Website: apple
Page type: payment
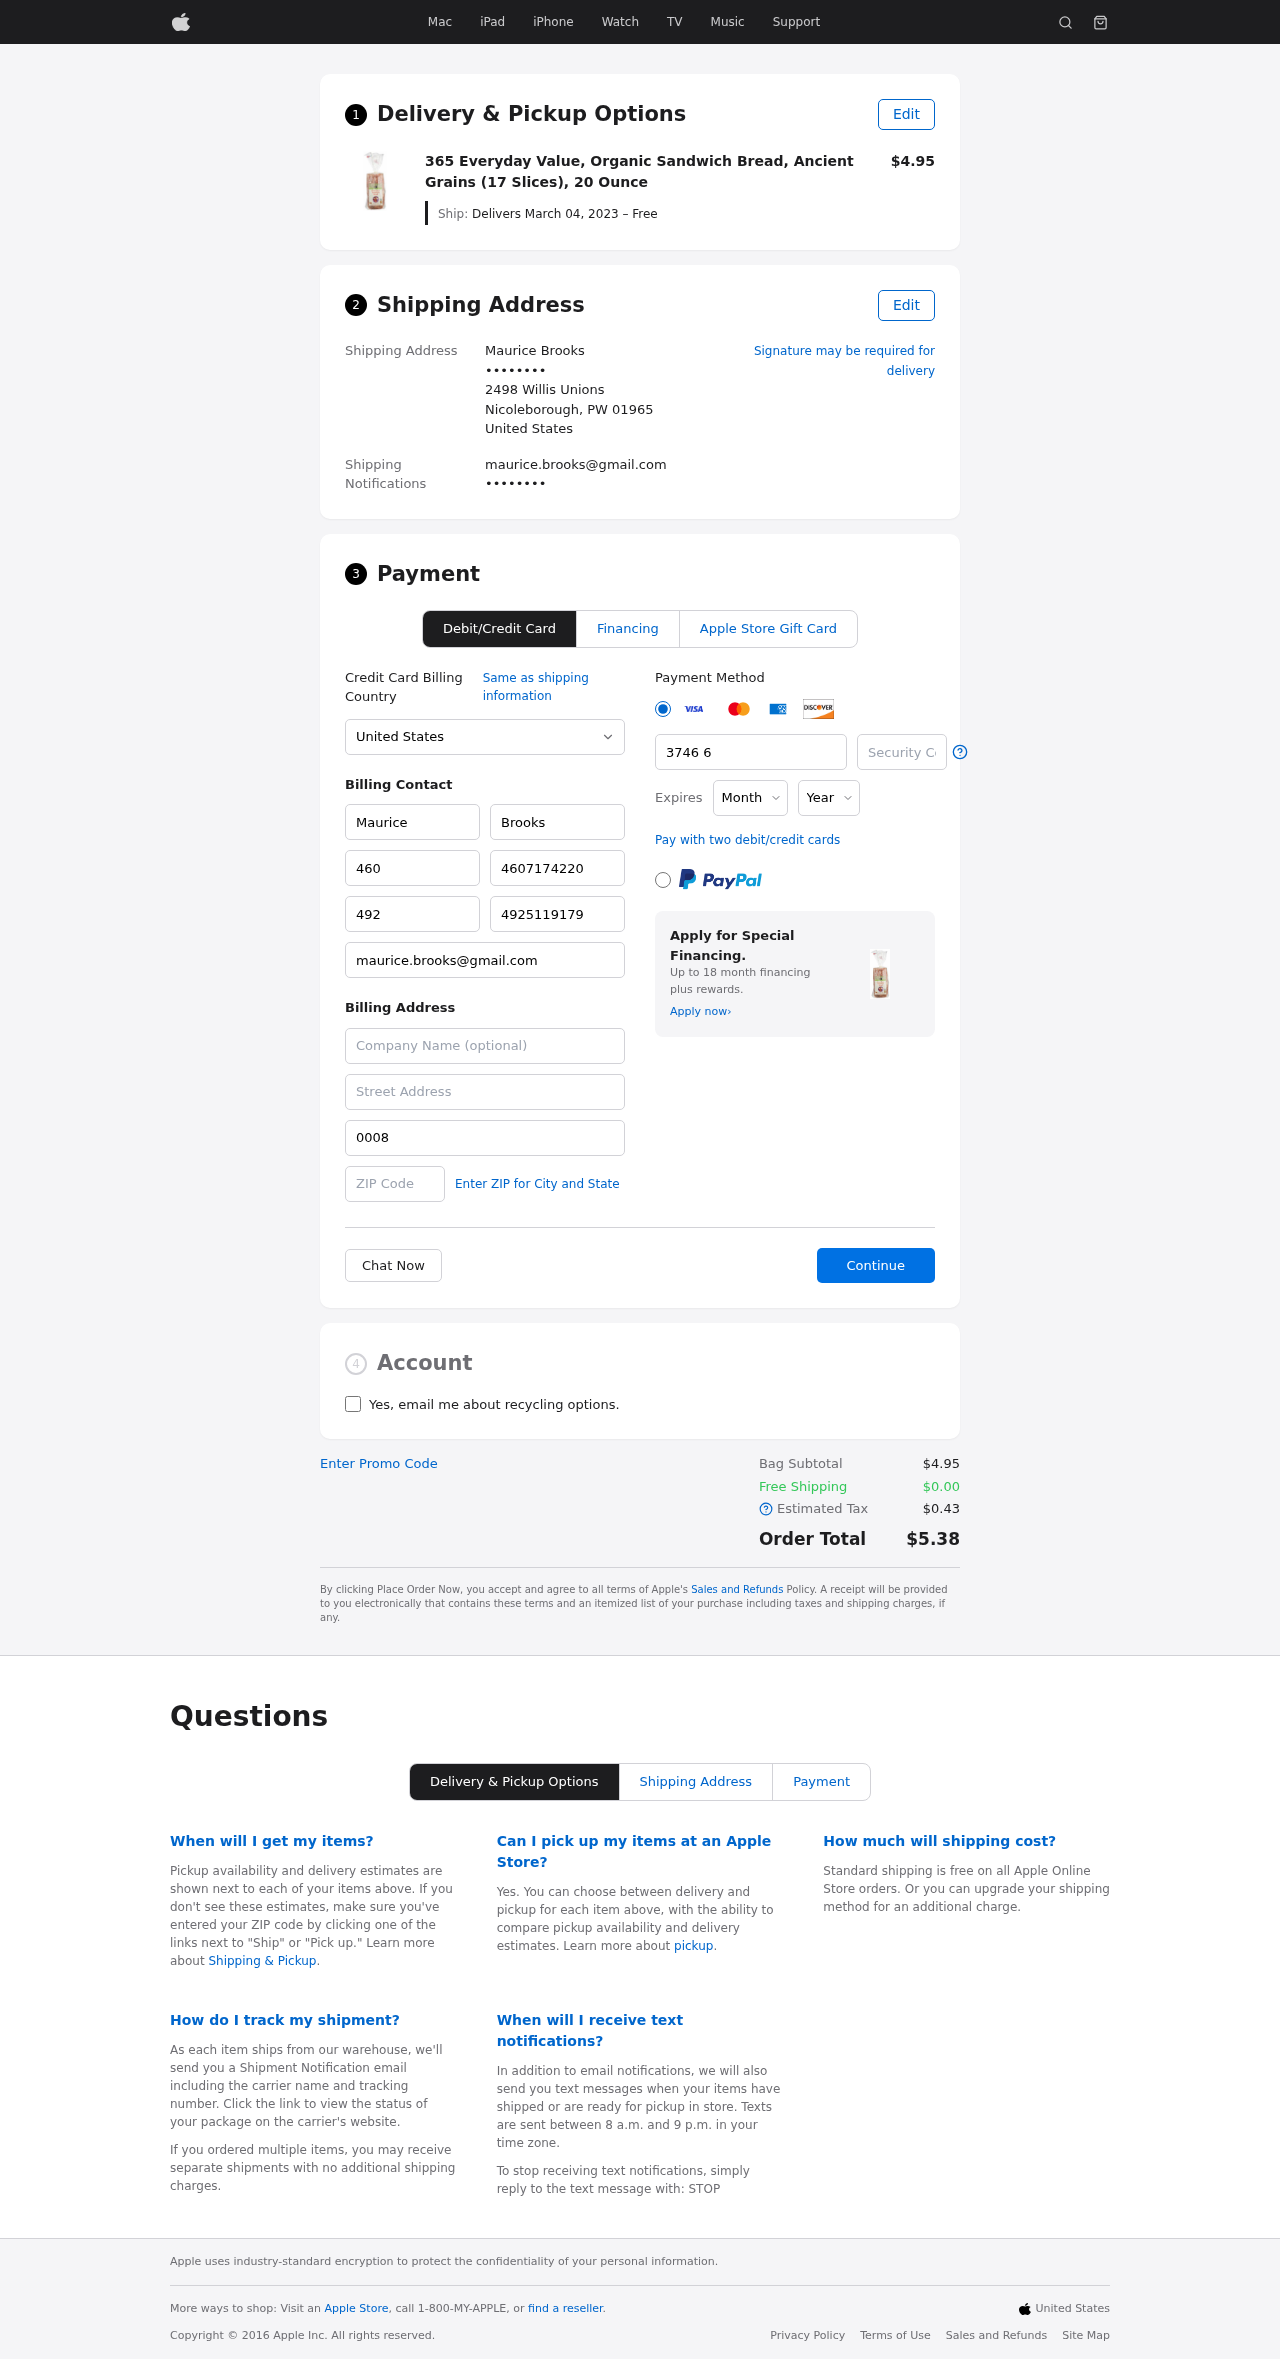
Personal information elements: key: PII_CARD_CVV
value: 7337
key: PII_CARD_EXPIRY_MONTH
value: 08
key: PII_CARD_EXPIRY_YEAR
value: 29
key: PII_CARD_NUMBER
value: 3746 6874 9255 545
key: PII_CITY_STATE_ZIP
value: Nicoleborough, PW 01965
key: PII_COUNTRY
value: United States
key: PII_EMAIL
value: maurice.brooks@gmail.com
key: PII_EMAIL2
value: maurice.brooks@gmail.com
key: PII_FIRSTNAME
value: Maurice
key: PII_FULLNAME
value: Maurice Brooks
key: PII_LASTNAME
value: Brooks
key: PII_PHONE3
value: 4607174220
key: PII_PHONE_ALT
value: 4925119179
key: PII_PHONE_ALT_AREA
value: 492
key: PII_PHONE_AREA
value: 460
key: PII_SECURITY_CODE
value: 0008
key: PII_STREET
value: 2498 Willis Unions
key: PII_PHONE
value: ••••••••
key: PII_PHONE2
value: ••••••••
Product elements: key: PRODUCT1_NAME
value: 365 Everyday Value, Organic Sandwich Bread, Ancient Grains (17 Slices), 20 Ounce
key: PRODUCT1_PRICE
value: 4.95
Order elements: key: ORDER_DELIVERY_DATE
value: Delivers March 04, 2023 – Free
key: ORDER_SUBTOTAL
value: $4.95
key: ORDER_SHIPPING_COST
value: $0.00
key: ORDER_TAX
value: $0.43
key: ORDER_TOTAL
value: $5.38